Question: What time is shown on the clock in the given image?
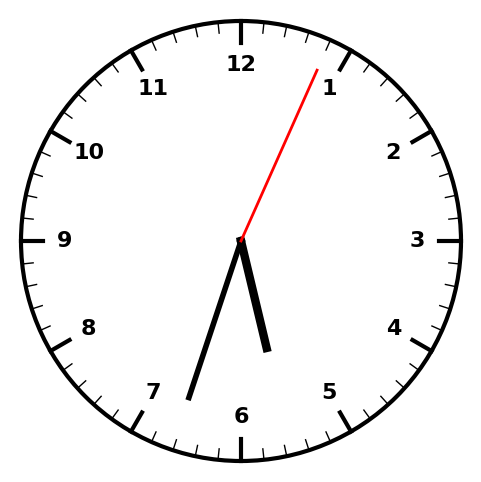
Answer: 05:33:04